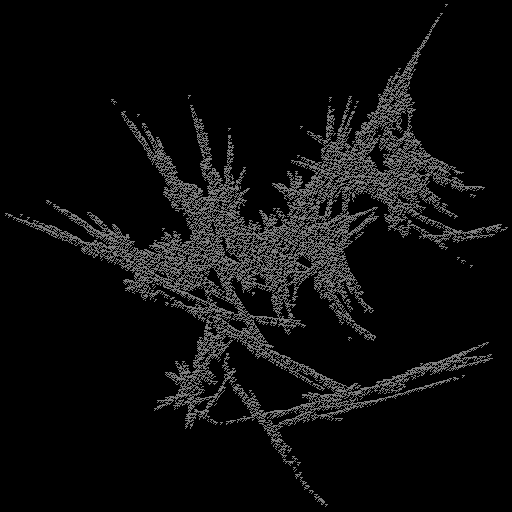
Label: groundpine